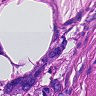
Metastatic tissue present: yes